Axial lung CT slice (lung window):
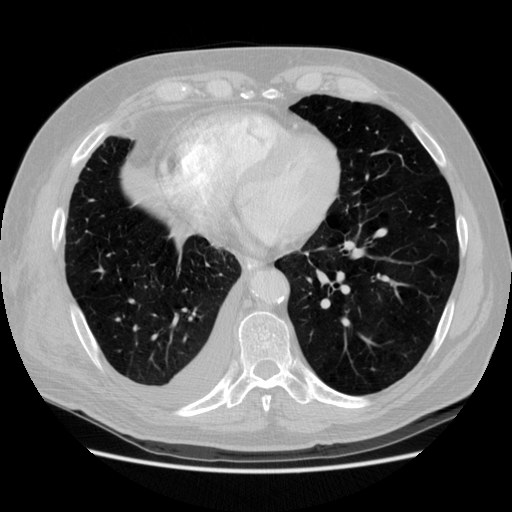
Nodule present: no